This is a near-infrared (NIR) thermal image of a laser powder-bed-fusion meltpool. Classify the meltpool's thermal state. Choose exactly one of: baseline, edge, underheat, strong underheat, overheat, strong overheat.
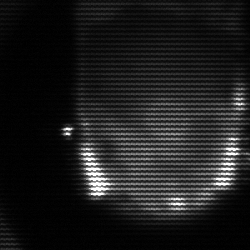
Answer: baseline